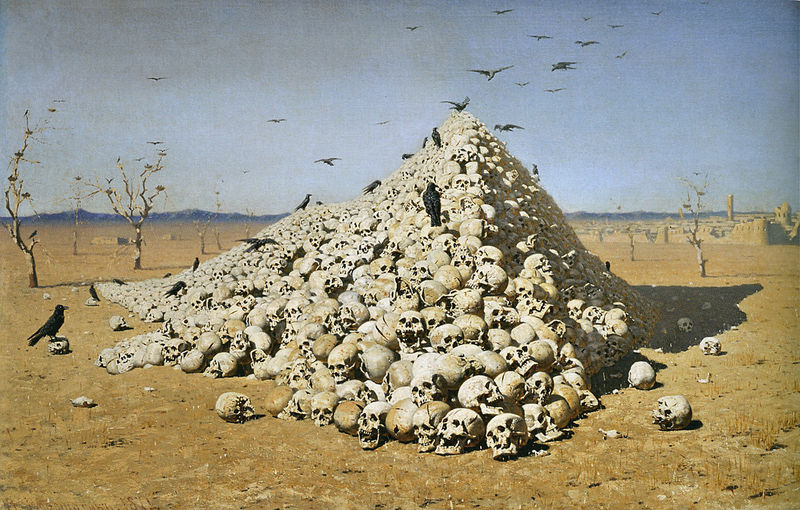
Titel: Apotheose des Krieges
Künstler: Wassill Wereschtschagin
Institution: Moskau, Staatliche Tretjakow Galerie
Schlagwörter: baum, berg, himmel, kopf, schatten, vogel, bäume, gelb, landschaft, sand, stadt, grau, schwarz, schädel, tod, tot, bild, ebene, horizont, hügel, vögel, weite, einsam, sonne, realismus, vogelschwarm, berge, gebirge, verlassen, wüste, öde, mauer, kahl, savanne, surrealismus, knochen, burg, einöde, haufen, dali, schwarm, leichen, trüb, totenkopf, sterben, rabe, pyramide, totenschädel, krähen, raben, schlachtfeld, beg, krähe, wüstenei, schädelberg, leichenteile, salvador, dystopie, horizone, schädelhaufen, schwarze vögel